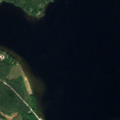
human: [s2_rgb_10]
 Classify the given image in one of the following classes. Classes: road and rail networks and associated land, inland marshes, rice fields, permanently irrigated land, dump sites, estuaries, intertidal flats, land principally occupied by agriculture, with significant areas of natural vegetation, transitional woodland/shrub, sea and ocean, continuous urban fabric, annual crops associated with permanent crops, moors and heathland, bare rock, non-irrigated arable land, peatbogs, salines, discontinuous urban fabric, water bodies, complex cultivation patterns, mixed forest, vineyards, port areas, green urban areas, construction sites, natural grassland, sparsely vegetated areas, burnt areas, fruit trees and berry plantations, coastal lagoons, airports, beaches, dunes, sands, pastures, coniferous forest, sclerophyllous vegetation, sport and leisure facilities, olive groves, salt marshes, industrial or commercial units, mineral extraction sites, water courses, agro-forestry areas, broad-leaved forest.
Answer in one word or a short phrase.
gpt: coniferous forest, water bodies